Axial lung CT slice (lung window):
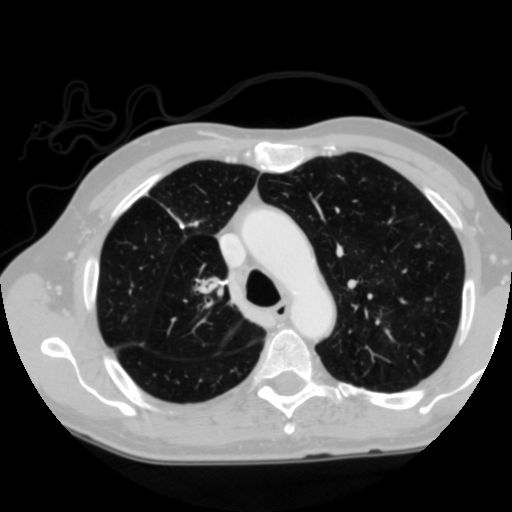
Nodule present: no